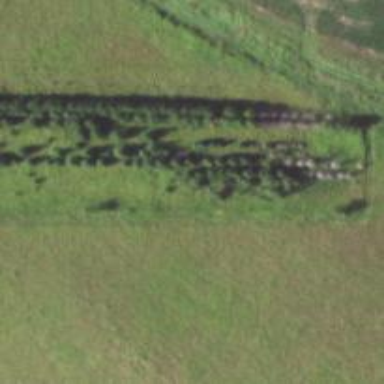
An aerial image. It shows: Row of trees in natural setting.